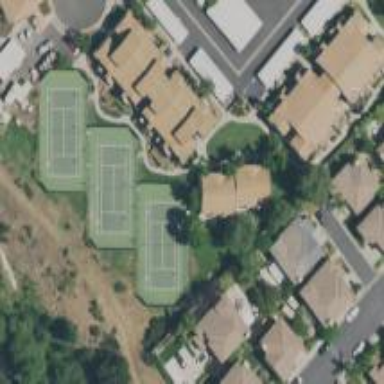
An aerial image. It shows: Tennis court in leisure pitch.